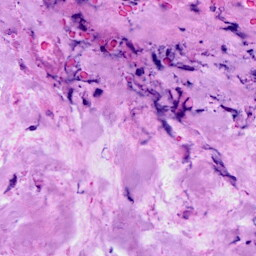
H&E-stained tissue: Breast